Brain MRI, t2w sequence, axial 2D slice.
Patient: age 33, sex F, weight 95 kg, height 1.95 m
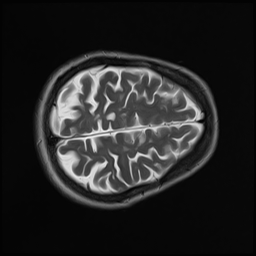